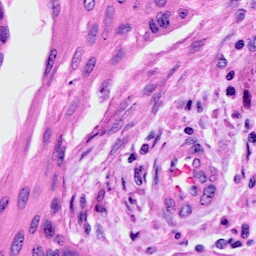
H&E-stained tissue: Cervix